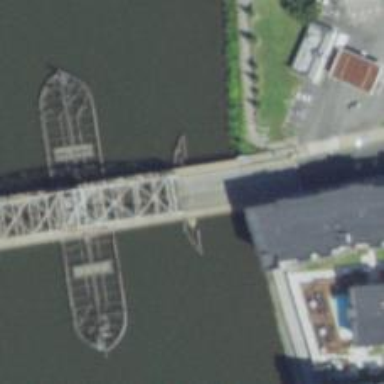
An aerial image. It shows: Swing bridge on primary highway.